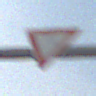
Verkehrszeichen: VorfahrtGewaehren
Umgebung: Outdoor, Nature
Tageszeit: MorningAfternoon
Wetter: PartlyCloudy
Licht: Natural
Jahreszeit: NotSpecified
Kontrast: HighContrast